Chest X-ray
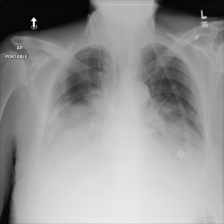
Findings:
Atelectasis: negative
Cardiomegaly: negative
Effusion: negative
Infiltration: negative
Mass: negative
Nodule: negative
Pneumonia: negative
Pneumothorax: negative
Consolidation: negative
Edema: negative
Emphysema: negative
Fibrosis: negative
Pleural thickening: negative
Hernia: negative